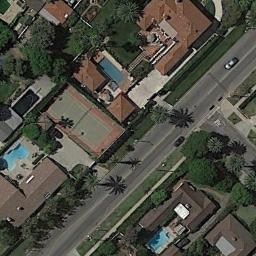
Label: tennis_court